Interaction volume radius: 10 \u00c5
Interaction volume height: 10 \u00c5
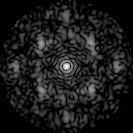
Disorder parameter: 0.6097